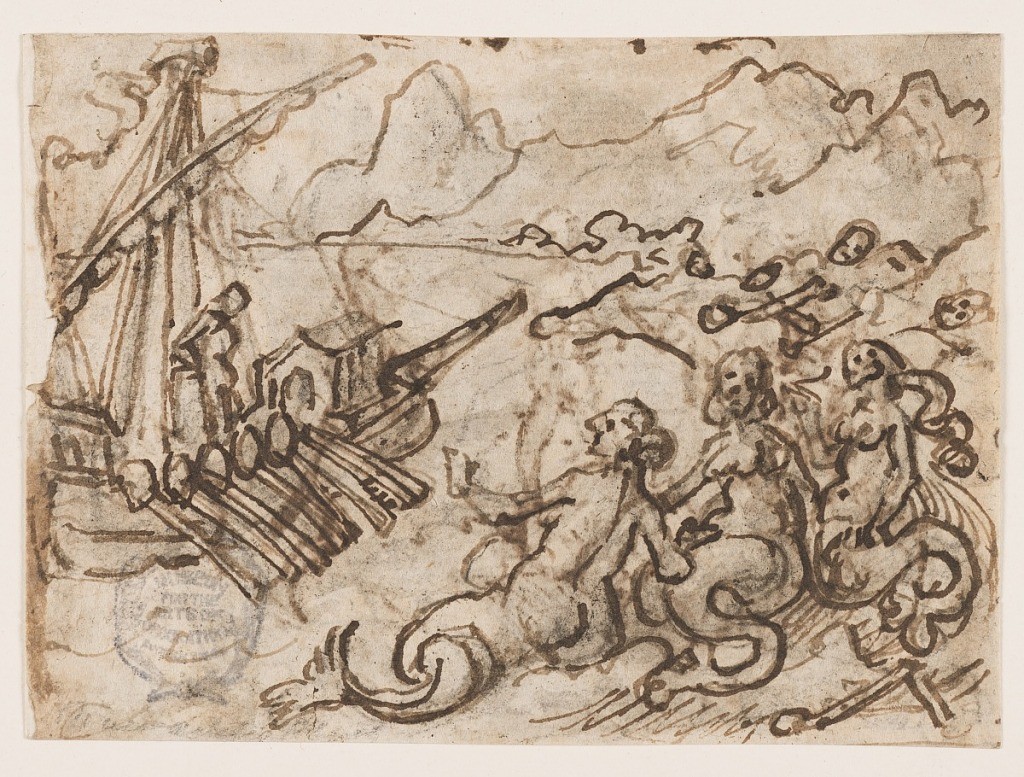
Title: Odysseus and the Sirens
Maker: Jan van der Straet, called Stradanus, Flemish, 1523–1605
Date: ca. 1600
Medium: Recto: pen and brown ink, brush and black wash over black chalk on laid paper Verso: pen and brown ink, brush and black wash over black chalk on laid paper
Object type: Drawing
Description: Recto: Odysseus stands aboard the deck of a ship, at left. Near the shore, in the right foreground, a group of Sirens call to him. Mountains appear in the background. 
Verso: Within a cave, Odysseus appears in armor, at right. He walks left, gesturing in greeting toward nude figures that stand and kneel before him.